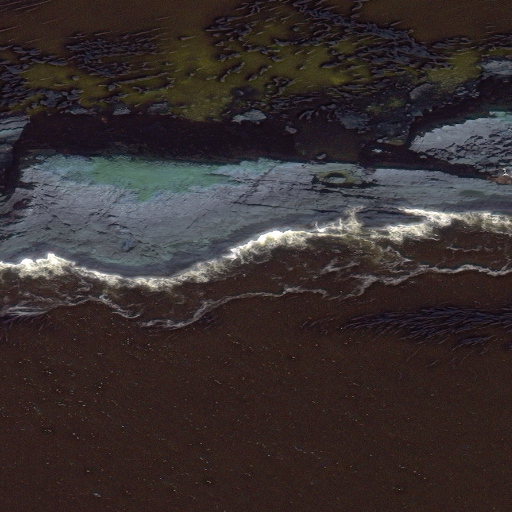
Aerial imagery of island in Alaska named Qiixtas containing only unknown